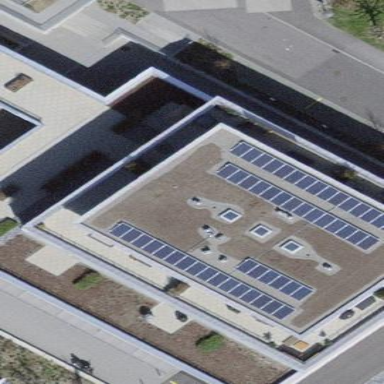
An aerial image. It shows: Solar power generator.